Question:
How do I switch off this bottom bit? Can't seem to find it in the docs, can do just about everything else...
'''
config.??? = false;
'''
Answers on a postcard boys and girls.
:D
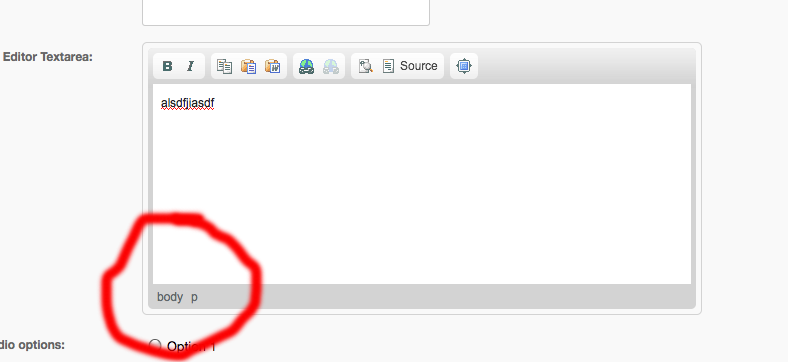
Answer: '''
config.removePlugins = 'elementspath';
'''